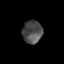
Tissue: prostate
Cell type: T cells
Senescence score: 0.2602
Nuclear area (px): 446
Mean DAPI intensity: 75.679